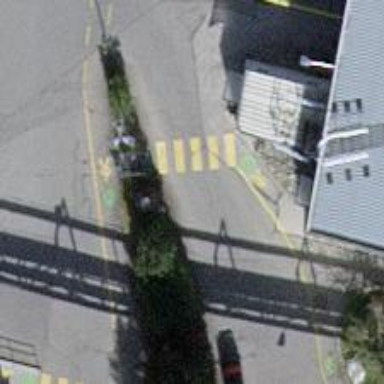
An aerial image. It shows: Uncontrolled zebra crossing on the road.